Field crop: maize
Growth stage: 1
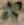
Species: chenopodium